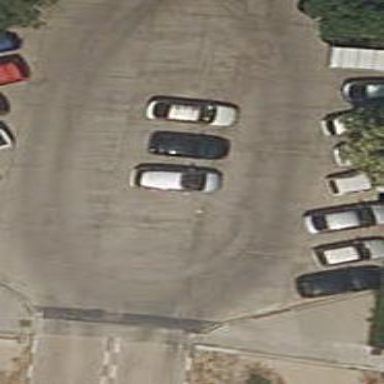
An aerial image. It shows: Parking area with surface.